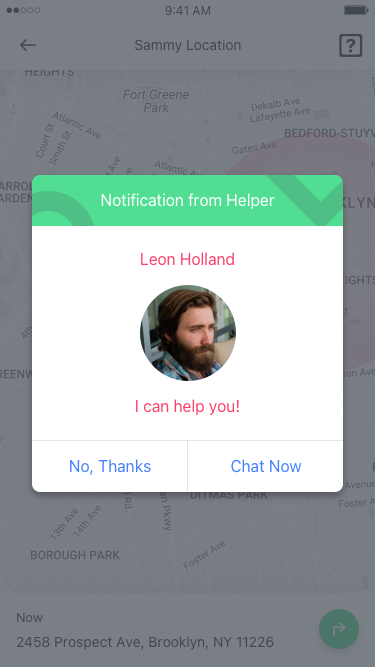
Text in this UI design:
Leon Holland send message
“I can help you”
Notification from Helper
No, Thanks!